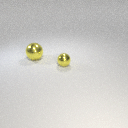
small yellow metal sphere in front of large yellow metal sphere